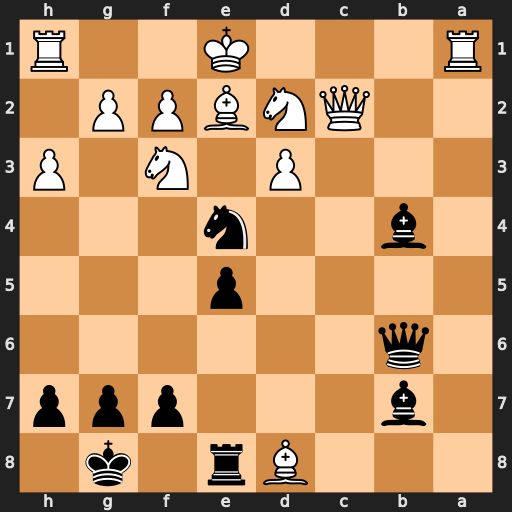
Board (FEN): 3Br1k1/1b3ppp/1q6/4p3/1b2n3/3P1N1P/2QNBPP1/R3K2R
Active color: b
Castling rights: KQ
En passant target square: -
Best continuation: Qxf2+ Kd1 Nc3+ Qxc3 Bxc3